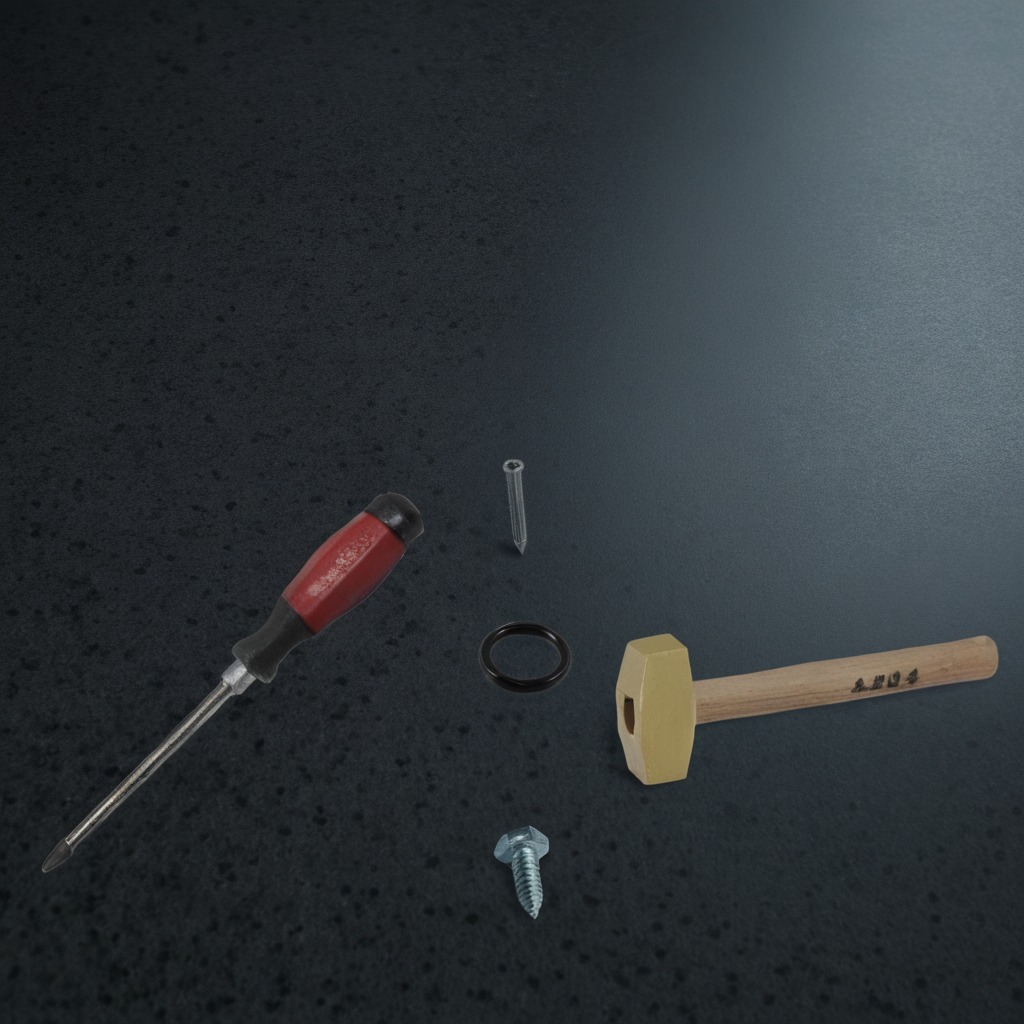
A rubber O'ring, a hammer, an iron nail, a metal machine screw, and a screwdriver are lying on the clean granite table inside a workshop at night dim ambient light soft shadows worn but